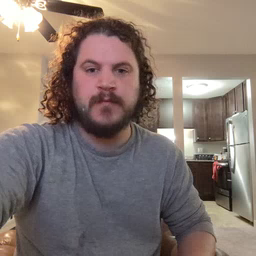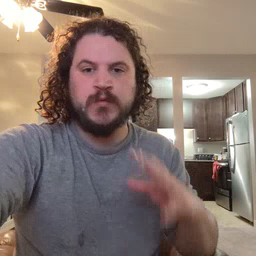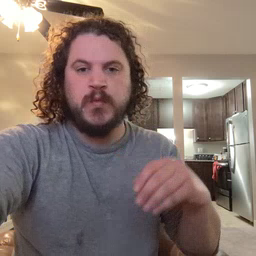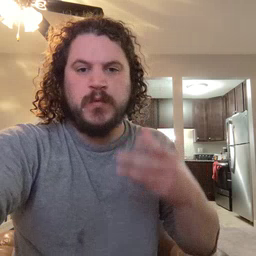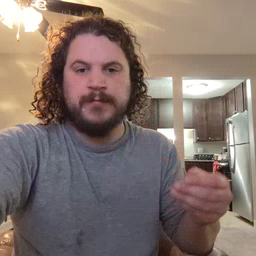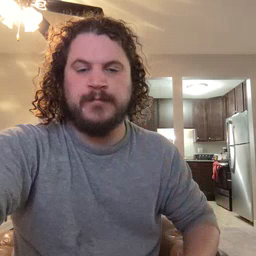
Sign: story